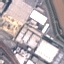
Land use / land cover class: Industrial